Question: I've been messing around with the new APIs in Android 5.0 and have been trying to figure out whether or not it is possible to animate both a 'ViewGroup' and one of its children separately as shared elements during an <URL>.
The screenshots below gives a simplified example of what I am trying to achieve:

In the first activity, the dark gray box is a 'ViewGroup' centered in the screen and the red box is its child 'View' (the layout XML code I am using can be found <URL>. When the user clicks on the dark gray box, the dark gray box should gradually scale up to fill the second activity's background. At the same time, the red box should gradually scale and reposition itself in the top left corner of the second activity.
### The Activity & Animation Code
The 'Activity' code I am using to perform the transition is simple:
'''
/** FirstActivity.java */
public class FirstActivity extends Activity implements View.OnClickListener {
private View mOuterBox, mInnerBox;
@Override
protected void onCreate(Bundle savedInstanceState) {
getWindow().requestFeature(Window.FEATURE_ACTIVITY_TRANSITIONS);
getWindow().setSharedElementExitTransition(new ChangeBounds());
super.onCreate(savedInstanceState);
setContentView(R.layout.activity_first);
mOuterBox = findViewById(R.id.outer_box);
mInnerBox = findViewById(R.id.inner_box);
mOuterBox.setOnClickListener(this);
}
@Override
public void onClick(View v) {
Pair<View, String> outerBox = Pair.create(mOuterBox, mOuterBox.getTransitionName());
Pair<View, String> innerBox = Pair.create(mInnerBox, mInnerBox.getTransitionName());
Bundle bundle = ActivityOptions.makeSceneTransitionAnimation(this, outerBox, innerBox).toBundle();
startActivity(new Intent(this, SecondActivity.class), bundle);
}
}
/** SecondActivity.java */
public class SecondActivity extends Activity {
@Override
protected void onCreate(Bundle savedInstanceState) {
getWindow().requestFeature(Window.FEATURE_ACTIVITY_TRANSITIONS);
getWindow().setSharedElementEnterTransition(new ChangeBounds());
super.onCreate(savedInstanceState);
setContentView(R.layout.activity_second);
}
}
'''
### The Problem
When I click on the dark gray box in the first activity, the shared element transition begins and the dark gray box scales up nicely to fill the second activity's background.
### My Question
Is it possible to animate both a 'ViewGroup' and one/some/all of its children views independently as shared elements in an 'Activity' transition? If so, what am I doing wrong and what can I do to ensure the children views are animated as well?
If you had trouble following my descriptions, the full source code for this example project is available on <URL>.
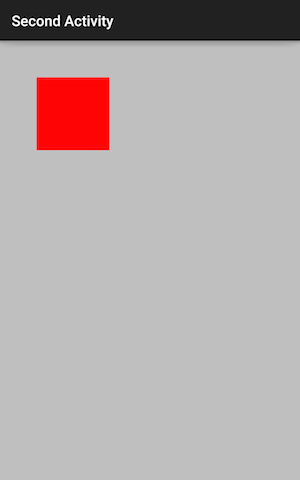
Answer: Yes, you can transition a group and its contents separately. But you just found a bug that will be fixed in L MR1.
It appears that this is not well supported in L. I recommend that you make the shared elements siblings in the second Activity:
'''
<FrameLayout
xmlns:android="http://schemas.android.com/apk/res/android"
android:layout_width="match_parent"
android:layout_height="match_parent">
<View
android:layout_width="match_parent"
android:layout_height="match_parent"
android:background="@color/dark_gray"
android:transitionName="outer_box"/>
<RelativeLayout
android:id="@+id/outer_box"
android:layout_width="match_parent"
android:layout_height="match_parent">
<View
android:id="@+id/inner_box"
android:layout_width="100dp"
android:layout_height="100dp"
android:layout_marginLeft="50dp"
android:layout_marginTop="50dp"
android:background="@color/red"
android:transitionName="inner_box" />
</RelativeLayout>
</FrameLayout>
'''